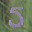
Label: 3